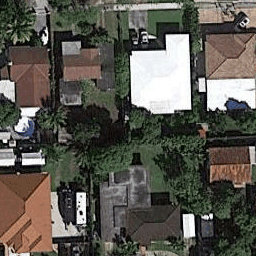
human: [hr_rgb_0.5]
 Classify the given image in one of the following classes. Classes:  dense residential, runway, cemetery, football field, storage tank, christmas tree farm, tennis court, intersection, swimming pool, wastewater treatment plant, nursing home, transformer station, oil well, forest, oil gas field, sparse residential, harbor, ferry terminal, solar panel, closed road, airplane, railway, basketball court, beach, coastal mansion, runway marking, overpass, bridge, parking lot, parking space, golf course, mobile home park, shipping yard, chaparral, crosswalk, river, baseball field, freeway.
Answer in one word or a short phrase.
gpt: dense residential